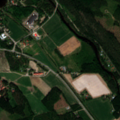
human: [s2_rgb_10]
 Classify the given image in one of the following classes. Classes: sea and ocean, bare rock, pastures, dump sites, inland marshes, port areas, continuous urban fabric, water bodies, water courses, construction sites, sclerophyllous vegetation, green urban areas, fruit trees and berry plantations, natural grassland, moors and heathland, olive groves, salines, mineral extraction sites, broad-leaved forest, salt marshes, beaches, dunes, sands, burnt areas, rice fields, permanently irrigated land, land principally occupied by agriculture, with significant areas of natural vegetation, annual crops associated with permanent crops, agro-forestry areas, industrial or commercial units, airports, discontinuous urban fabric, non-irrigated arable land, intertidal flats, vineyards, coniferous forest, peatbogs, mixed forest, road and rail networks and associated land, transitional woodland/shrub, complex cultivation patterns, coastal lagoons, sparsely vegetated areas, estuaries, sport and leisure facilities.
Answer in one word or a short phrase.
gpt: discontinuous urban fabric, land principally occupied by agriculture, with significant areas of natural vegetation, coniferous forest, mixed forest, water bodies